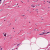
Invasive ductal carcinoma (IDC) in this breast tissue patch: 0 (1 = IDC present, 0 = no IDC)